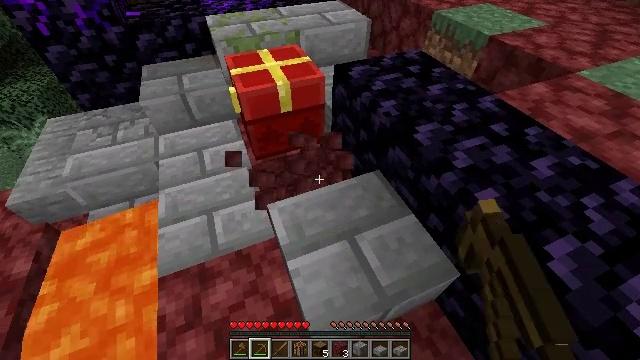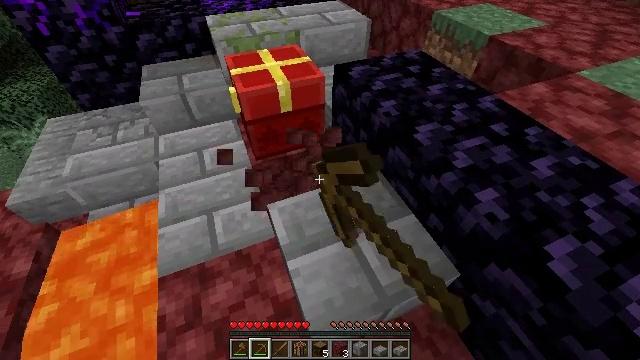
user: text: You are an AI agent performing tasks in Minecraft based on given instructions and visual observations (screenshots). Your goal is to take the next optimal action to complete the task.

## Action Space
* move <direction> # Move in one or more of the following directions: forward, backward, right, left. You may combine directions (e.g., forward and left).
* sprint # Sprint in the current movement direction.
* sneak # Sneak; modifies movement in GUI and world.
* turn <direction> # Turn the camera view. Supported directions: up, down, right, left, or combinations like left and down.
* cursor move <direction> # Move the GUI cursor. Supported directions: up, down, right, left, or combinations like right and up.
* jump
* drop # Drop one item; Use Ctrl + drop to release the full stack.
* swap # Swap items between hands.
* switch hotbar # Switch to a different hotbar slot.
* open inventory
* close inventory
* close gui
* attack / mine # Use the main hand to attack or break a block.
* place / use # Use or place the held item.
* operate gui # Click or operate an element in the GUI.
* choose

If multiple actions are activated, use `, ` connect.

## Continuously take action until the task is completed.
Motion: motion action
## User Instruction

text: Attack the netherrack to gather it.
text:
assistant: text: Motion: attack / mine
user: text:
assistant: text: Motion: attack / mine